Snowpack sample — Buffalo Mountain, Silverthorne, Colorado, USA (2/22/26, 2:02 PM MST)
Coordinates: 39.622, -106.113
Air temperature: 33 °F
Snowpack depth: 63 cm
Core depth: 50 cm
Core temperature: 26.6 °F
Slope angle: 11°, slope face: 116°
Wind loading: low
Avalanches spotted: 0
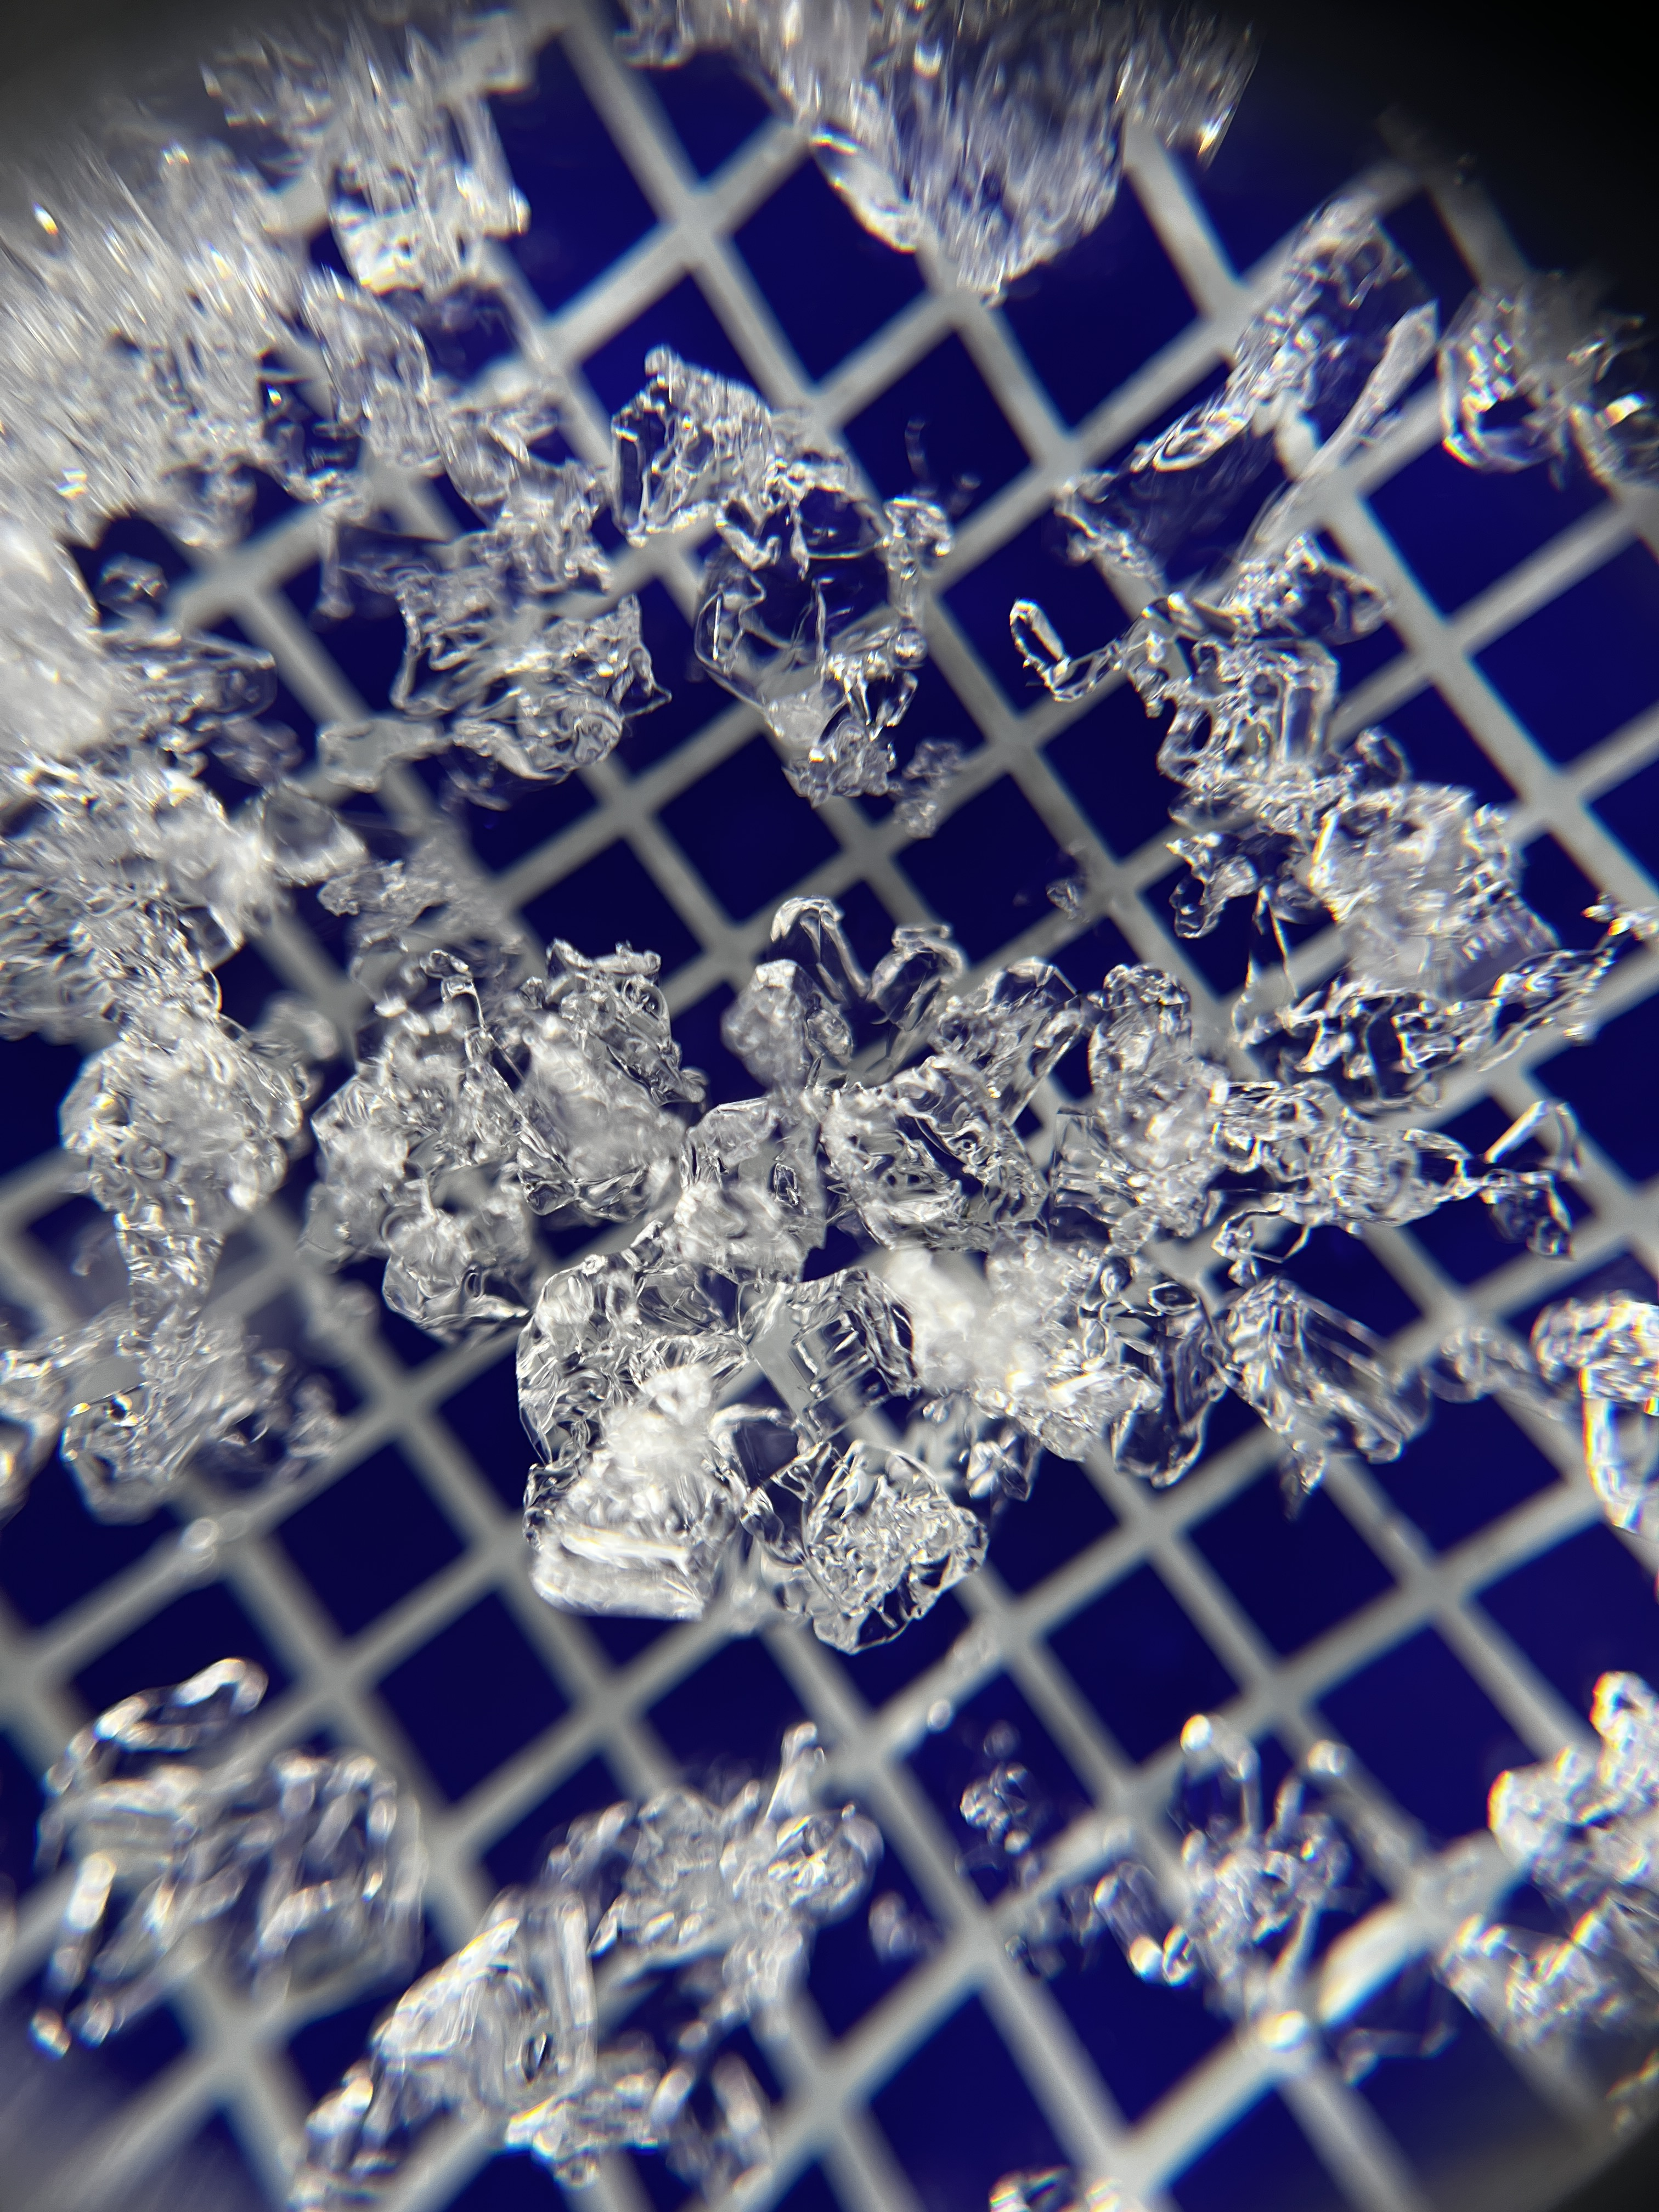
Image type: magnified_profile
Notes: In a firebreak similar to site 1, minimal wind loading with no spotted avalanches (not many faces in view though)